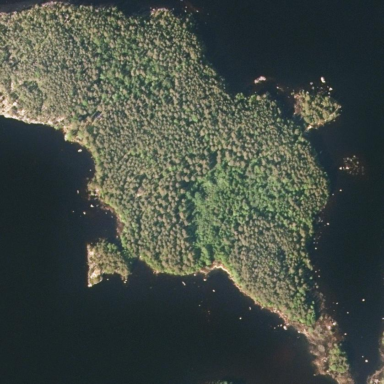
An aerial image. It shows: Islet.